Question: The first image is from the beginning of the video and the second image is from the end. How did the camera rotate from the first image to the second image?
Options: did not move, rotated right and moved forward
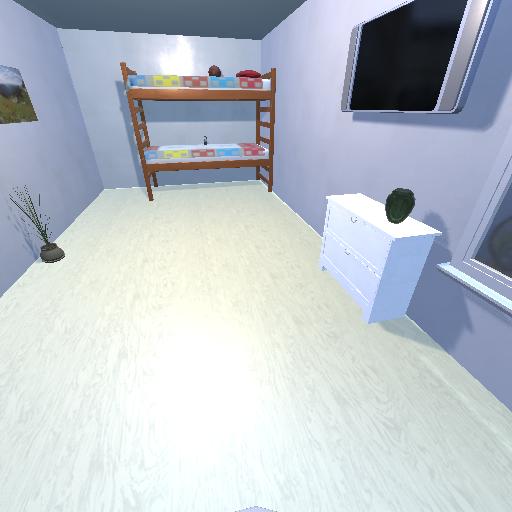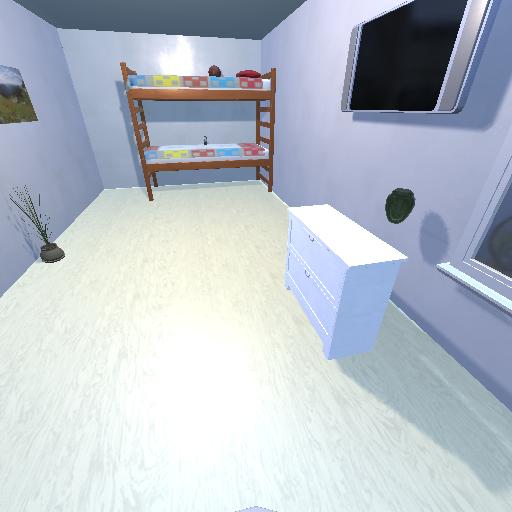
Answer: did not move